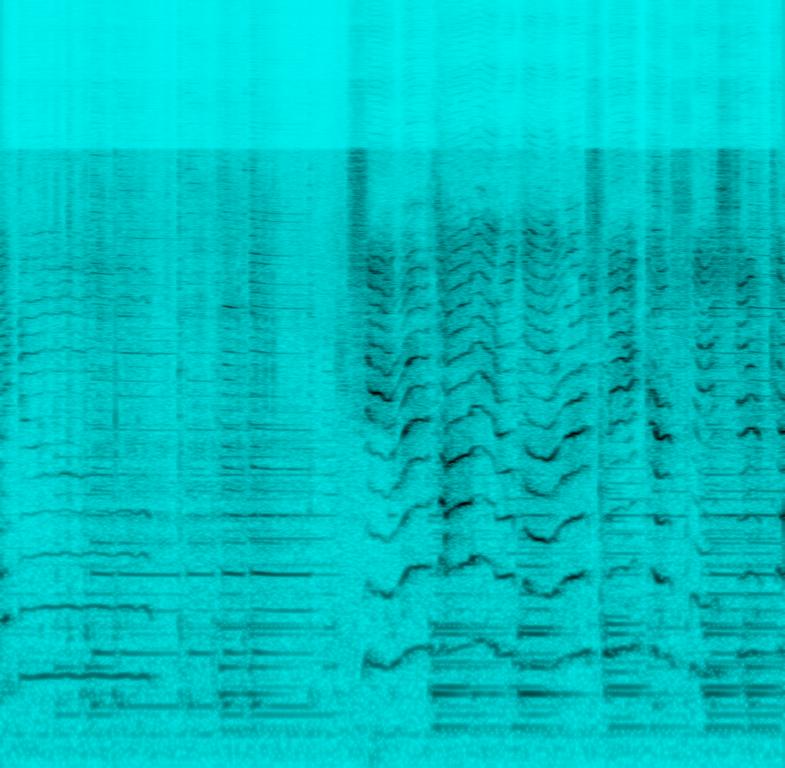
The low quality recording features a raw innocent girl vocal singing over sloppy acoustic rhythm guitar chords. It sounds passionate and the recording is noisy and in mono.